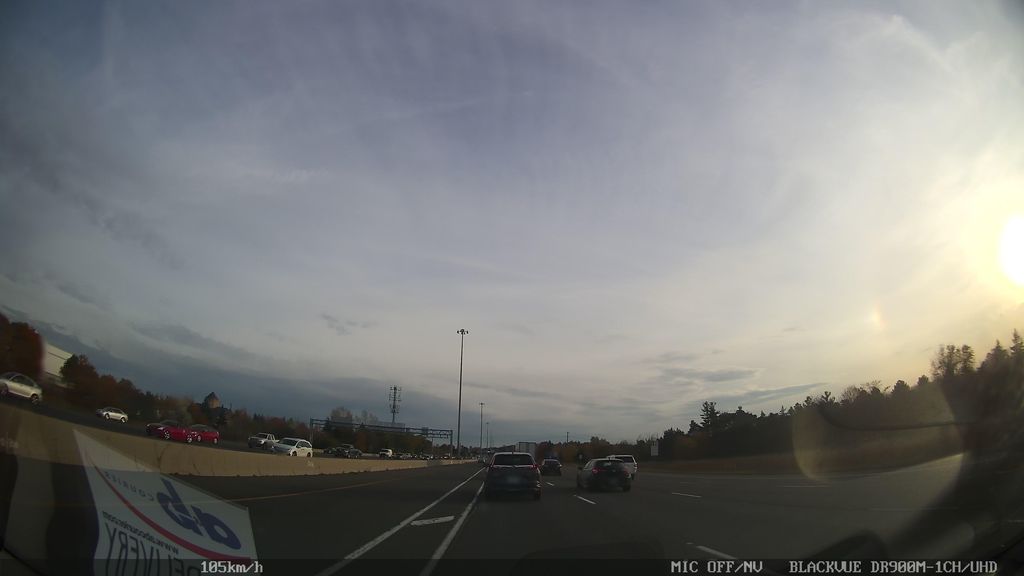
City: toronto